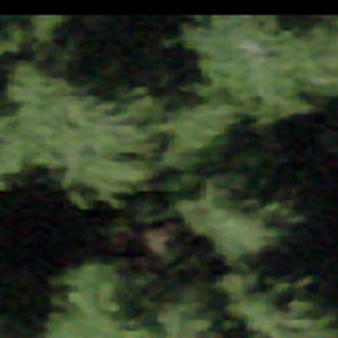
Label: other